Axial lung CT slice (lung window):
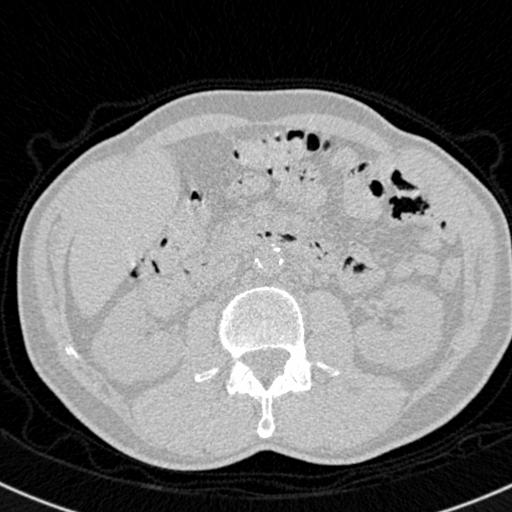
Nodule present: no